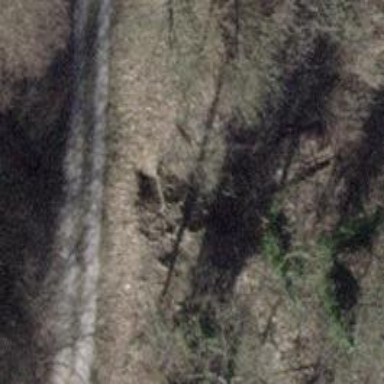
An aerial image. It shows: Culvert tunnel.